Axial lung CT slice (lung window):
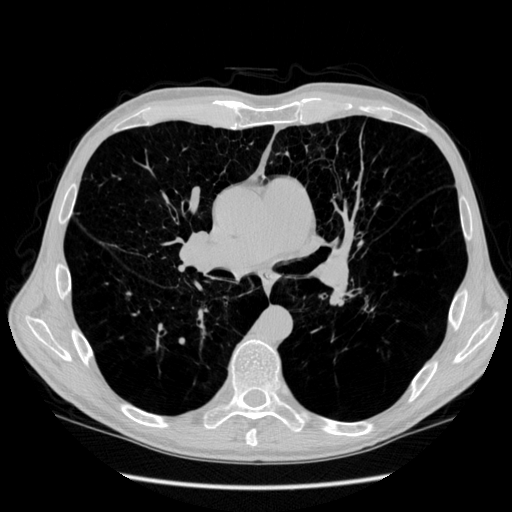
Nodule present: no